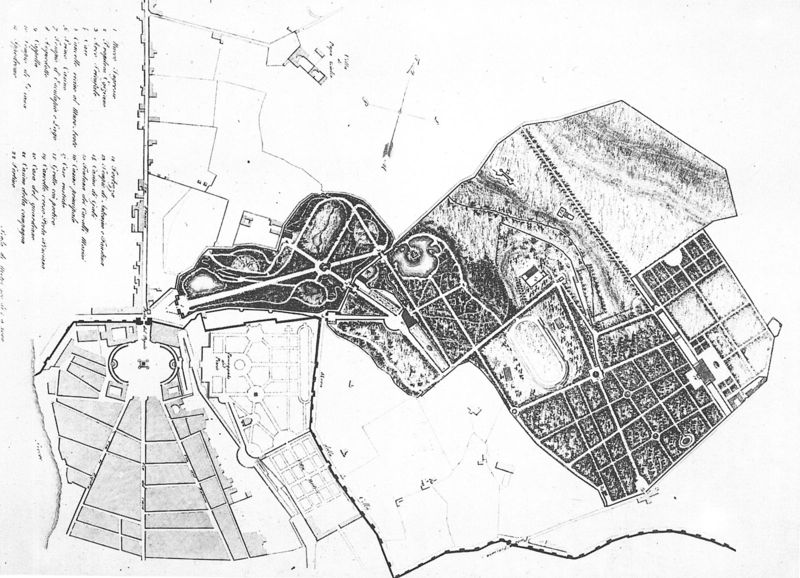
Titel: Rom, Villa Borghese
Standort: Rom, Villa Borghese (EU - I - Latium)
Schlagwörter: bäume, landschaft, stadt, schwarz, skizze, weiss, zeichnung, zimmer, gebäude, park, weg, architektur, norden, wege, garten, schrift, flächen, mauer, allee, platz, foto, straßen, gross, schwarzweiß, text, buchstaben, bleistift, räume, photo, karte, plan, landkarte, legende, grundriss, map, landschaftsarchitektur, legend, kompass, landschaftsplan